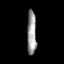
Tissue: prostate
Cell type: T cells
Senescence score: 0.3
Nuclear area (px): 395
Mean DAPI intensity: 154.527